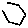
Label: hexagon